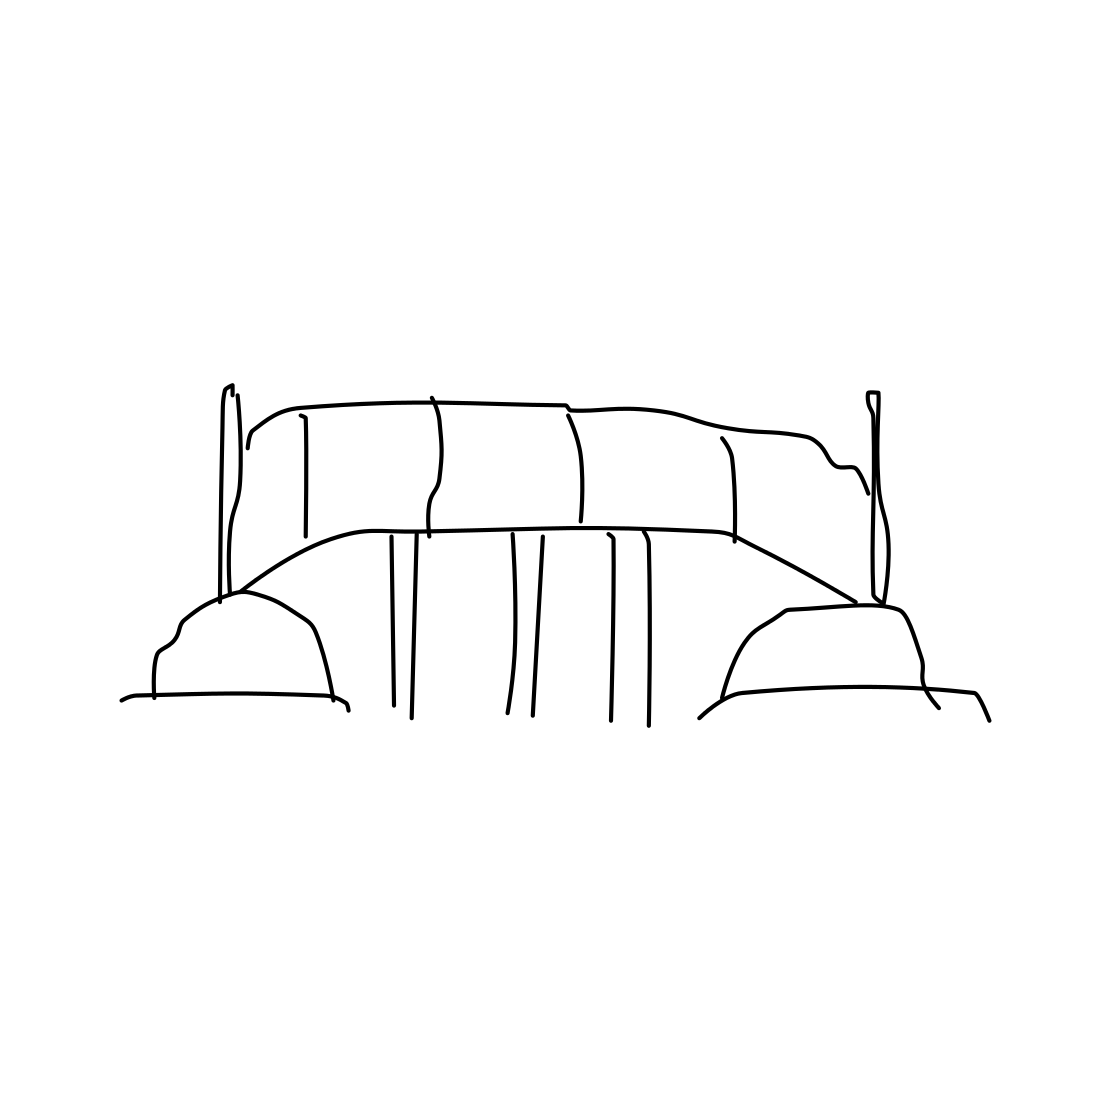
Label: bridge